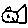
Label: fish